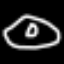
Label: donut